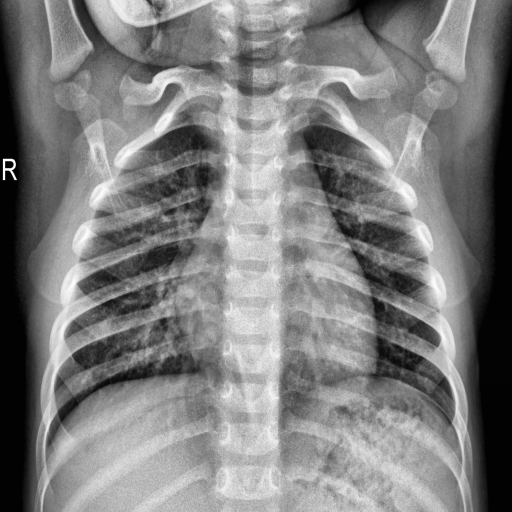
Finding: NORMAL